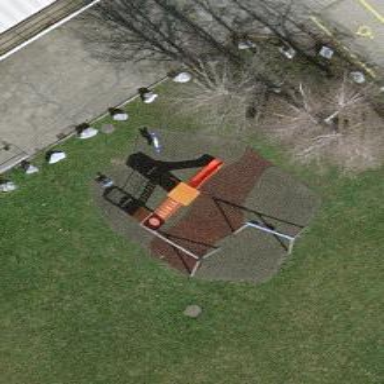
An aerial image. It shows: Grassy playground.